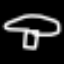
Label: mushroom